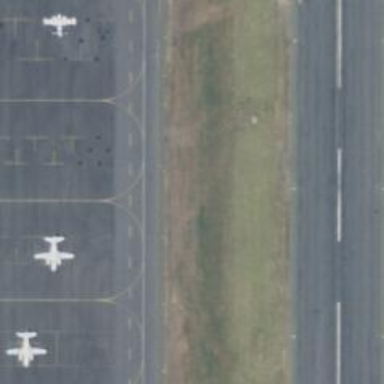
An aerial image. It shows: View of taxiway at the airport.